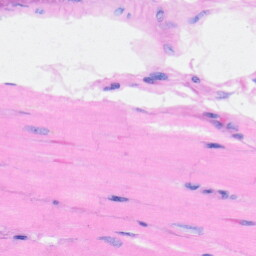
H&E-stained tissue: Heart